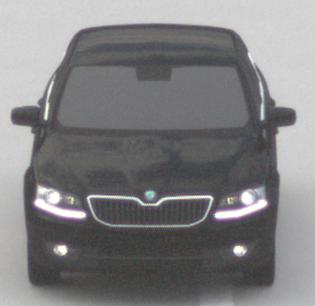
Make: Skoda
Model: Octavia 1.2 TSI
Detailed model: Octavia (III) Limousine
Model produced from: 2013/02
Model produced until: 2015/04
Doors: 5
Color: black
Road condition: dry road
Daytime: midday
Contrast: low contrast